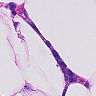
Metastatic tissue present: no